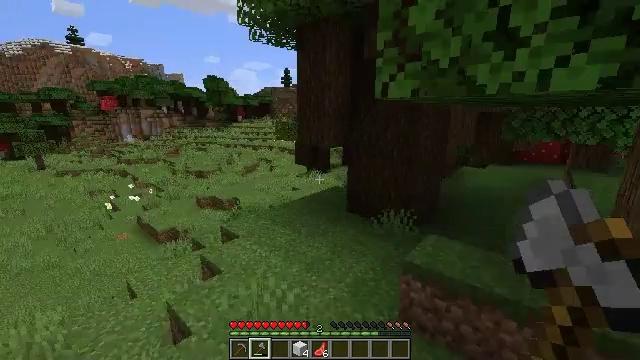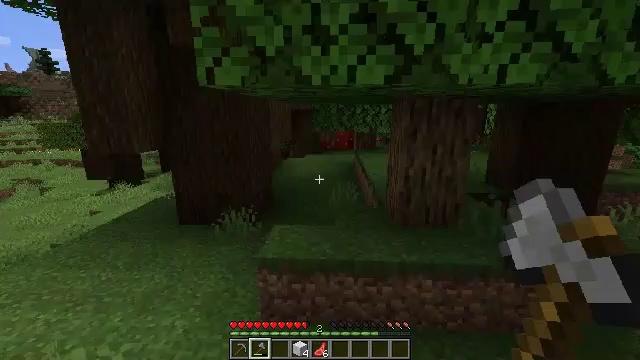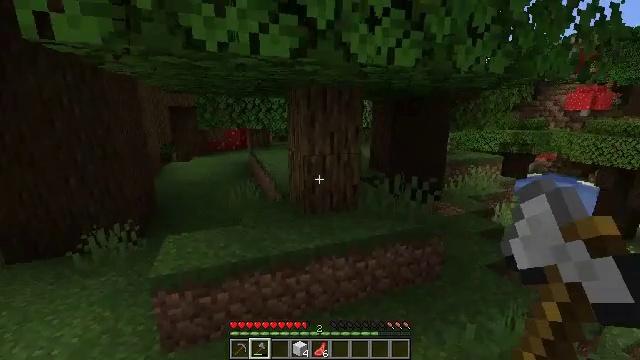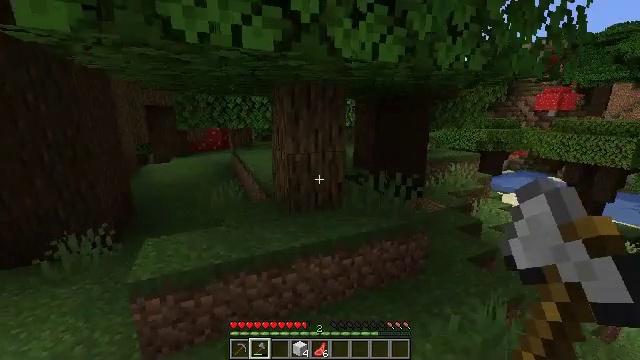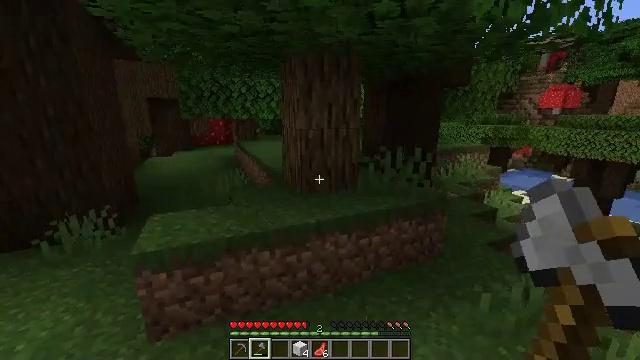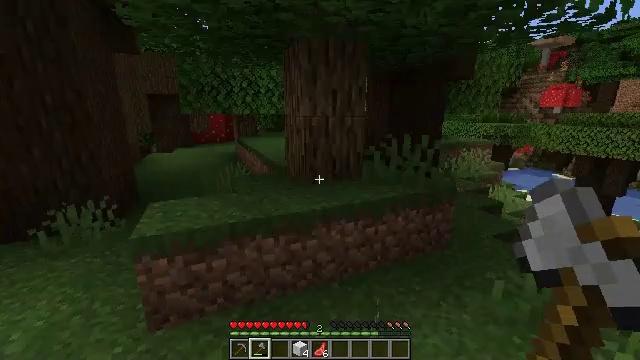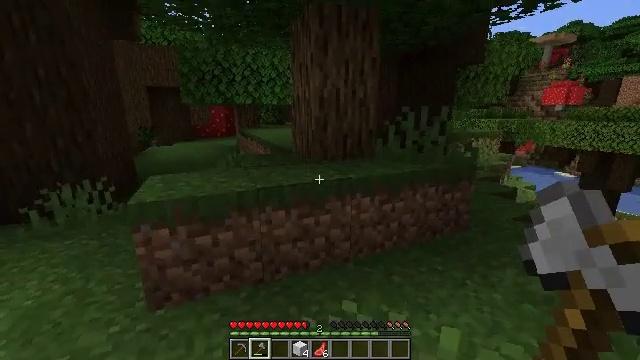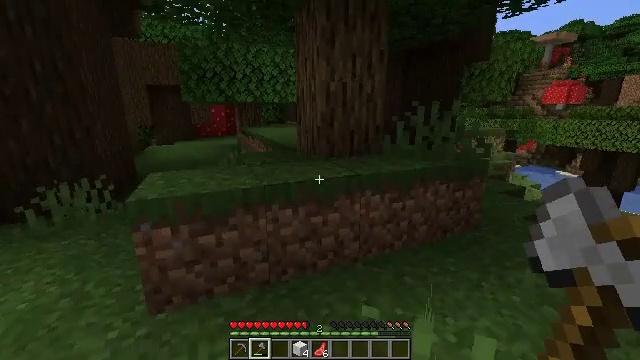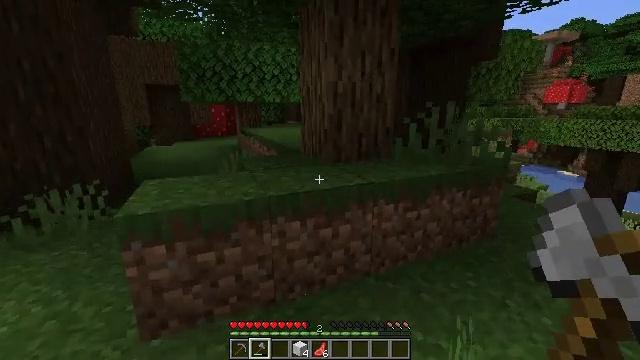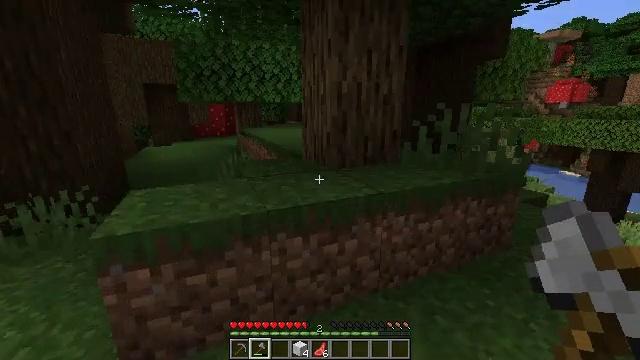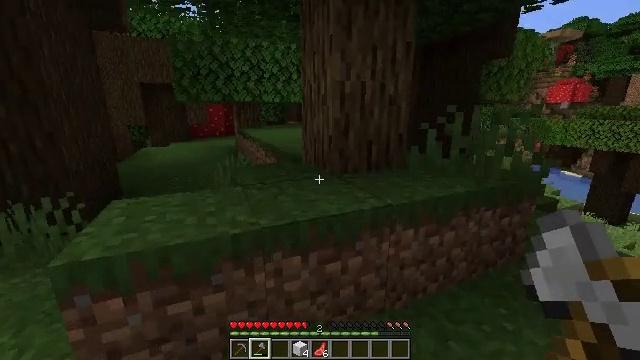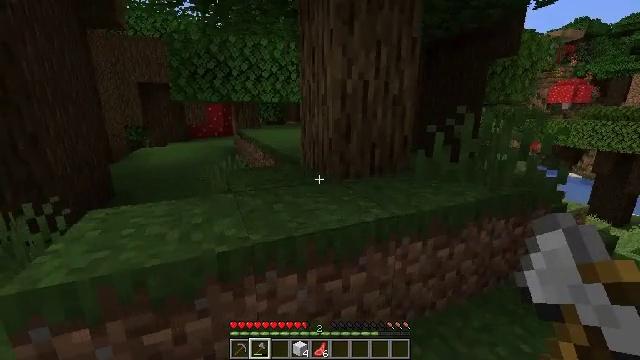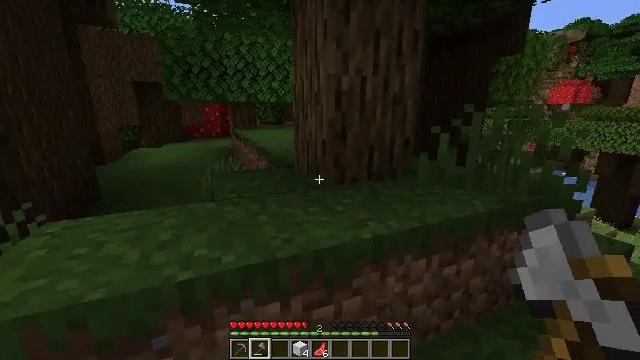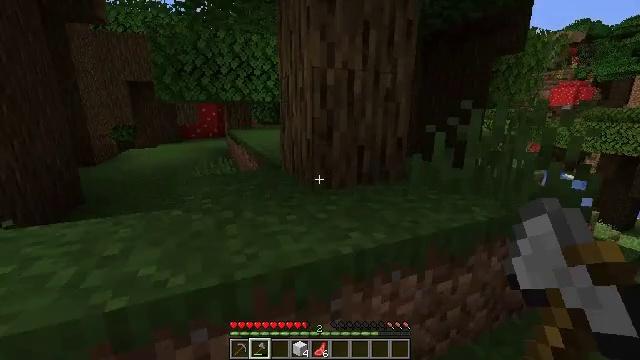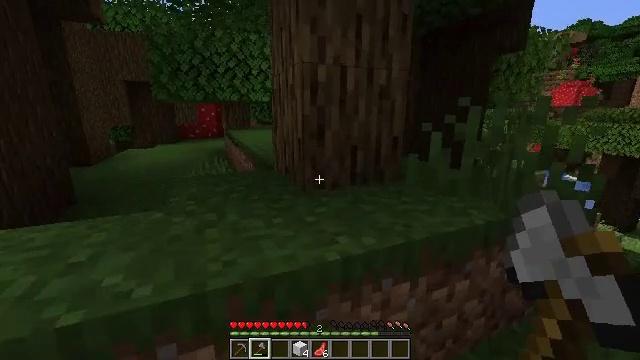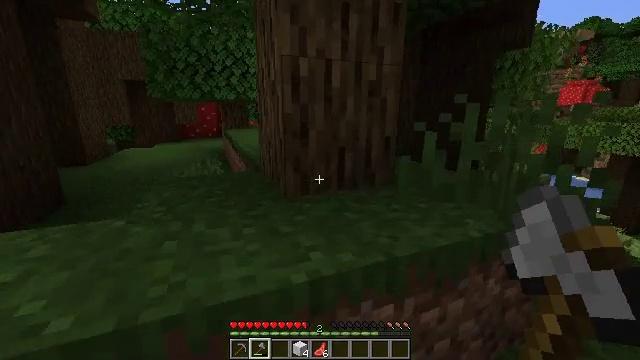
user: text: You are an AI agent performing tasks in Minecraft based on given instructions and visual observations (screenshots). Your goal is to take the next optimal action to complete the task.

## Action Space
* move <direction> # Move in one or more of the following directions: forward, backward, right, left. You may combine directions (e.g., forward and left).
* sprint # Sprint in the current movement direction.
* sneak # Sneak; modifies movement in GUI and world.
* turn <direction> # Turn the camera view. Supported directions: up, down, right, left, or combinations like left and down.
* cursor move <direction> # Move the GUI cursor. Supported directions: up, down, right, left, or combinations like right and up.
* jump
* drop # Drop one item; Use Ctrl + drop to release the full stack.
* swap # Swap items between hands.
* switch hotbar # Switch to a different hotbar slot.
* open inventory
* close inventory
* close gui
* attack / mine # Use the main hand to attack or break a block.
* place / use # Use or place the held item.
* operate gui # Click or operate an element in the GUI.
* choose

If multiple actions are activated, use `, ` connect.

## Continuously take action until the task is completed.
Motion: motion action
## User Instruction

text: Burn logs in the furnace to craft charcoal.
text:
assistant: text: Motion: move forward, turn right
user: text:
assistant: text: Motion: move forward, turn right
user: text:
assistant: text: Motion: move forward, turn right
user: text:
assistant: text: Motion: move forward
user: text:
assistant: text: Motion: move forward
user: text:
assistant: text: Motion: move forward
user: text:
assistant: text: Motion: move forward
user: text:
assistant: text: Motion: move forward
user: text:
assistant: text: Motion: move forward
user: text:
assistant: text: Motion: move forward
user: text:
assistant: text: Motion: move forward
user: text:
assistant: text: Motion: move forward and move right
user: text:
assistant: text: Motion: move forward and move right
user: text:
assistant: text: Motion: move forward and move right
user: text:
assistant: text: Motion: move forward and move right
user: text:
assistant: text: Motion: move forward and move right, turn left
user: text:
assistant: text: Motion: move forward and move right
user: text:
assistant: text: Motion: move forward and move right, jump
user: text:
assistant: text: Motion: move forward and move right, sprint, jump
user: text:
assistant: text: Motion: move forward and move right, sprint, jump
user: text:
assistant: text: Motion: move forward and move right, sprint, turn right, jump
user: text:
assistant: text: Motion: move forward and move right, sprint, turn right and down
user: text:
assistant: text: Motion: move forward and move right, sprint, turn right
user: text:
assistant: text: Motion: move forward and move right, sprint, turn right and up
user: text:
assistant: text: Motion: move forward and move right, sprint, turn right and up
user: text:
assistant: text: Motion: move forward
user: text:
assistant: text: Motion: move forward
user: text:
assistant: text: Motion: move forward
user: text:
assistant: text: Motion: move forward
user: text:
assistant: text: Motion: move forward